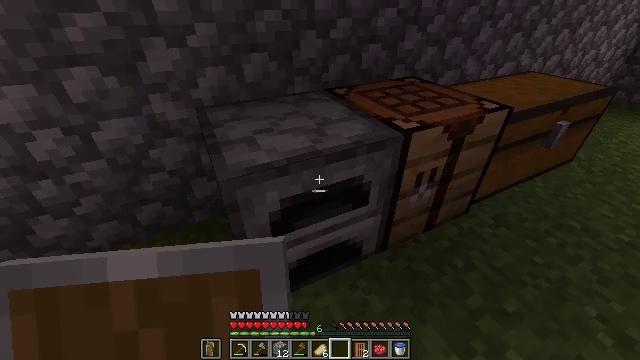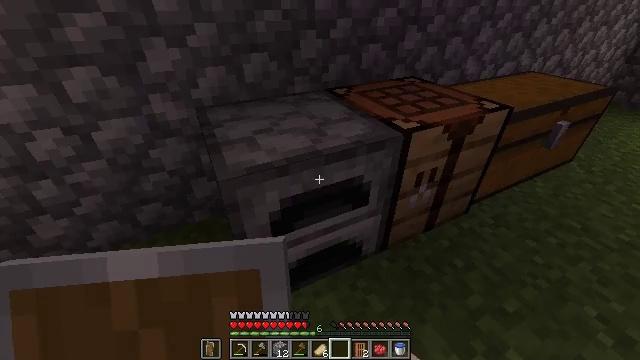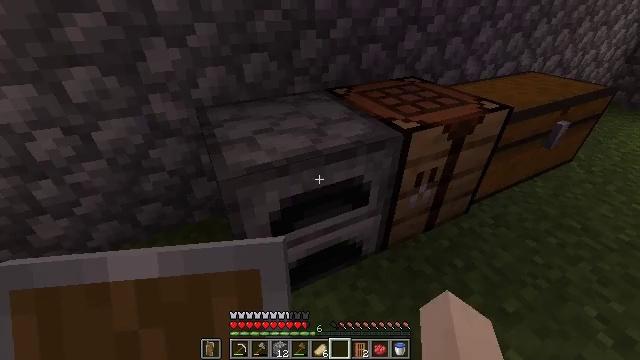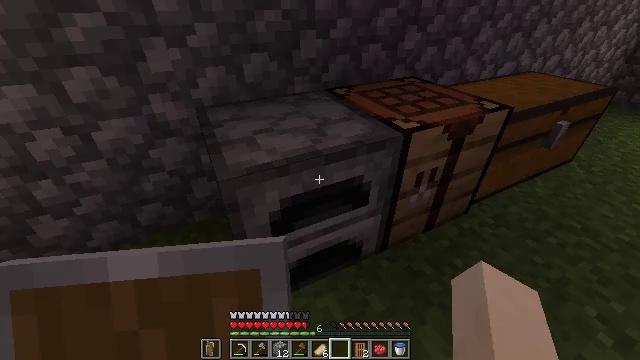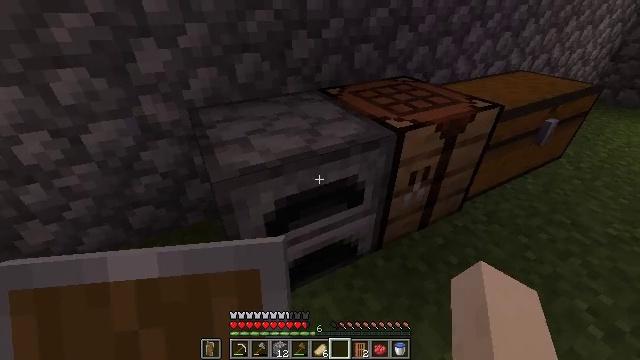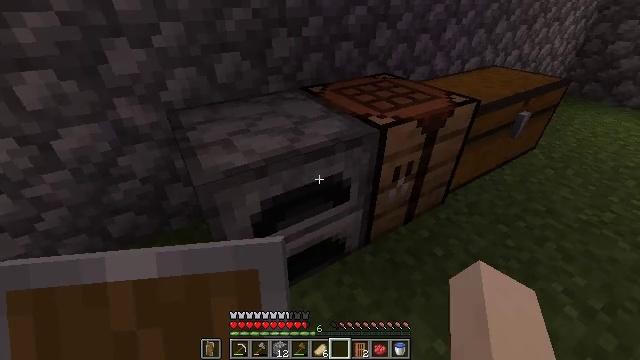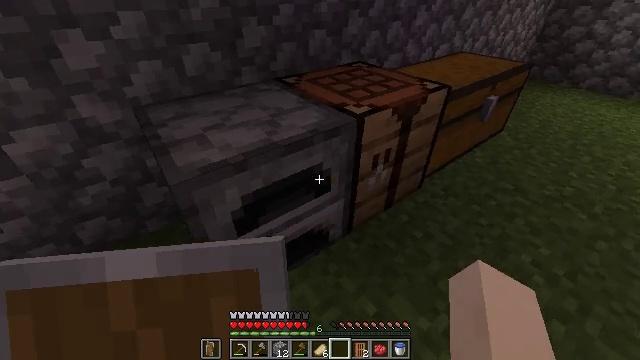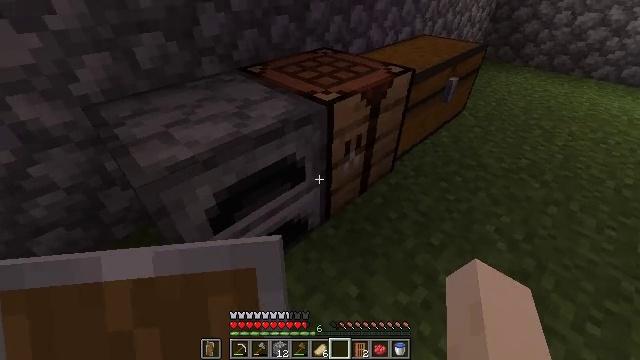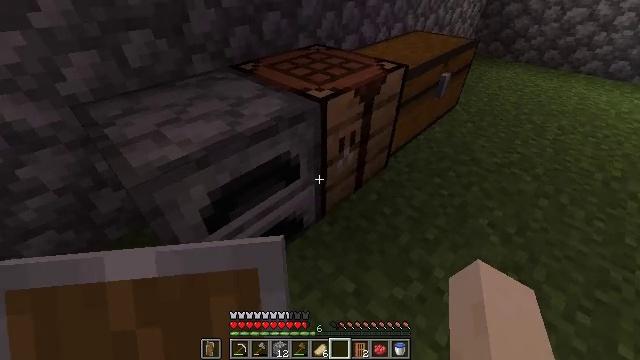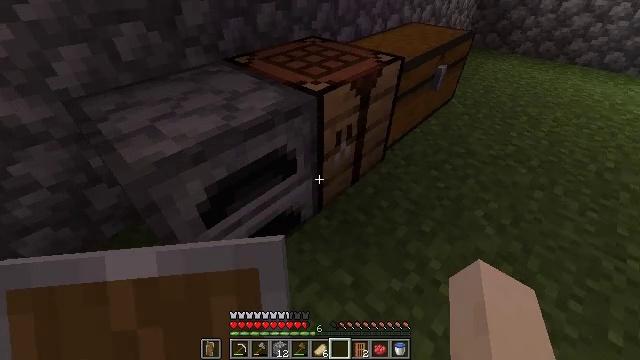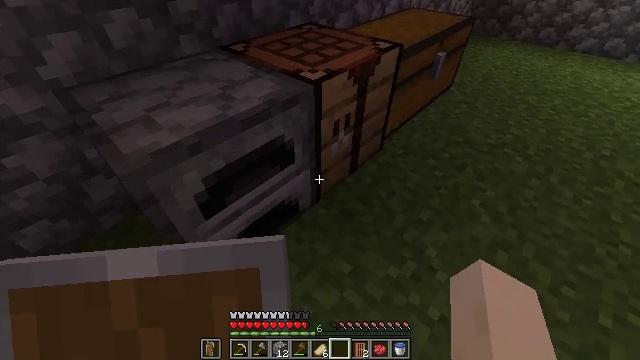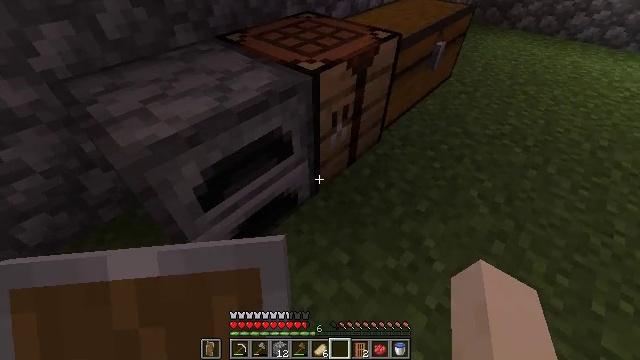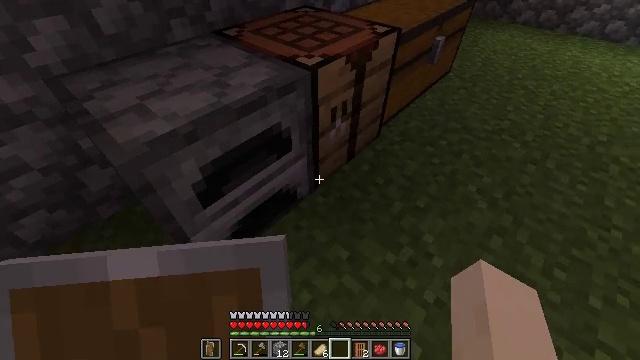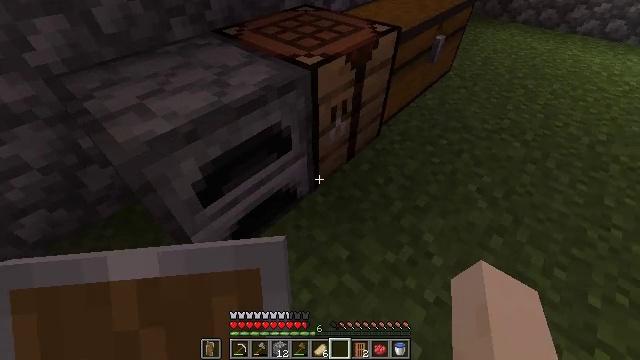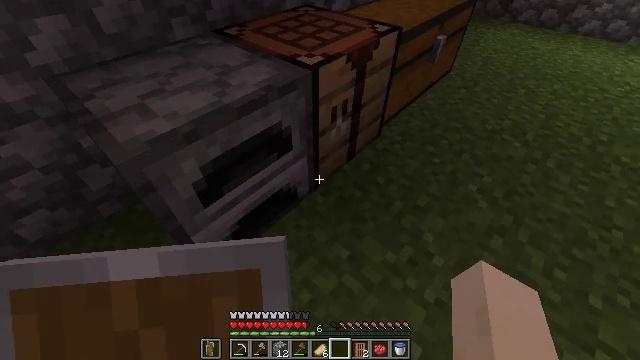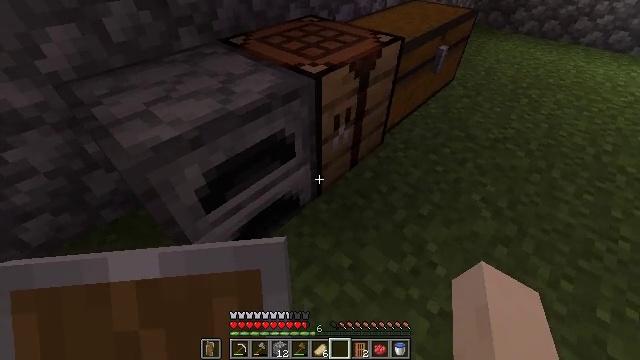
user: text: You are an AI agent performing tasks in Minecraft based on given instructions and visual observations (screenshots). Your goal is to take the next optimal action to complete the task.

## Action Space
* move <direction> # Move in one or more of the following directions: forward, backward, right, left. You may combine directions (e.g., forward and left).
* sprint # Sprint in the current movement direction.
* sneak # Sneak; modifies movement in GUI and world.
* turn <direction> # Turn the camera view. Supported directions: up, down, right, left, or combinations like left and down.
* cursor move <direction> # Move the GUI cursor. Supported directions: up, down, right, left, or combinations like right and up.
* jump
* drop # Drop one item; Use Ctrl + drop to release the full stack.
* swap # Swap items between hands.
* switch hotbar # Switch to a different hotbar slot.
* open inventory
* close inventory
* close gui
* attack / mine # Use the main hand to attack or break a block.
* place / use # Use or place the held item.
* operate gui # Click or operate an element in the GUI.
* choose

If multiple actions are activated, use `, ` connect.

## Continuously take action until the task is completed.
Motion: motion action
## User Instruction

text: Combine acacia planks in the crafting table to get an acacia pressure plate.
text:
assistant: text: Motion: no_op
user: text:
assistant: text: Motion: no_op
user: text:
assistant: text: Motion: no_op
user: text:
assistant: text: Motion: turn right
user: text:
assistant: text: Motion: turn right
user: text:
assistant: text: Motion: turn right and down
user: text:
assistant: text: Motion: turn right and down
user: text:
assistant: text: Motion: turn right
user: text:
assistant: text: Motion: turn down
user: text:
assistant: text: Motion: turn down
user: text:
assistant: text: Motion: turn down
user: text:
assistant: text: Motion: no_op
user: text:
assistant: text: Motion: no_op
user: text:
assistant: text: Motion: no_op
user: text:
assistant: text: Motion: turn up
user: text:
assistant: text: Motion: turn up
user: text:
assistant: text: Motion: no_op
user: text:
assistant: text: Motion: no_op
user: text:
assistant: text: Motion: no_op
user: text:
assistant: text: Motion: no_op
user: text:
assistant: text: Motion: no_op
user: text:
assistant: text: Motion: no_op
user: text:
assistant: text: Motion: no_op
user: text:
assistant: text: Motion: open inventory
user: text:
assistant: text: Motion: open inventory
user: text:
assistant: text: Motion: open inventory
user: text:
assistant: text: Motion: cursor move right and down
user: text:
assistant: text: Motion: cursor move right and down
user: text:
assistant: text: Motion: no_op
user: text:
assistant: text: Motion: no_op